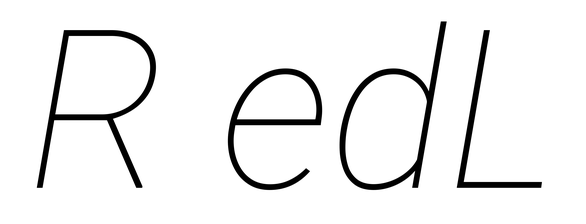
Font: Roboto-Italic_Thin_Italic